Field crop: tomato
Growth stage: 2
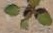
Species: solanum